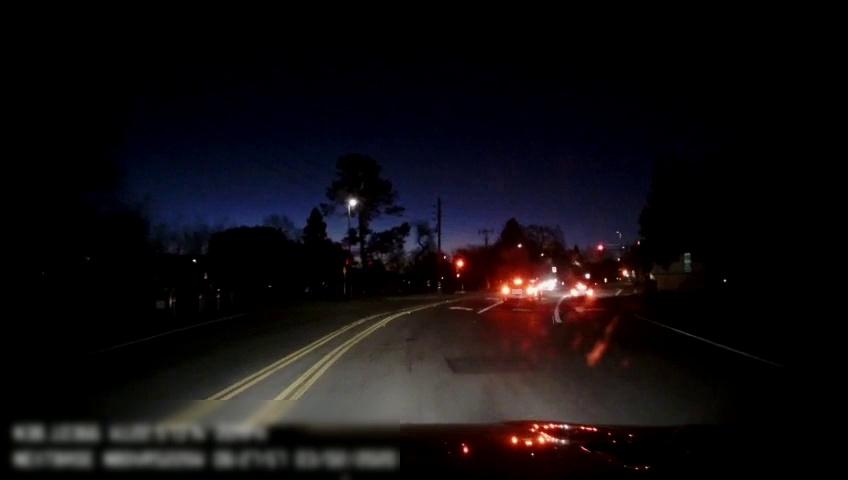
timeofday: Night
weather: Cloudy
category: Drivable Space
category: Vehicles | Car
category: Vehicles | SUV
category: Vehicles | SUV
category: Lanes | Opposite Lane
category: Lanes | Current Lane
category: Lanes | Current Lane
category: Lanes | Opposite Lane
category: Lanes | Alternate Lane
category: Lanes | Current Lane
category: Lanes | Alternate Lane